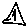
Label: triangle